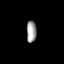
Tissue: prostate
Cell type: T cells
Senescence score: 0.7311
Nuclear area (px): 209
Mean DAPI intensity: 160.478